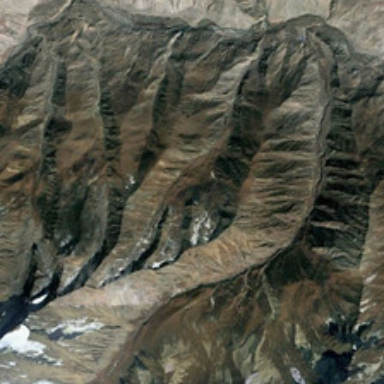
It is a piece of irregular khaki mountain .